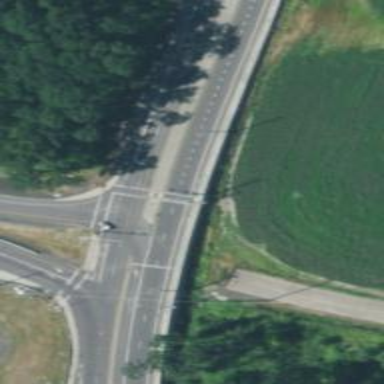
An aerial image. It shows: Traffic island located on footway.